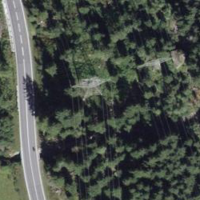
EUNIS habitat code: 32
Species observed at this site:
Sambucus racemosa